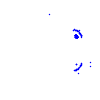
Particle: electron